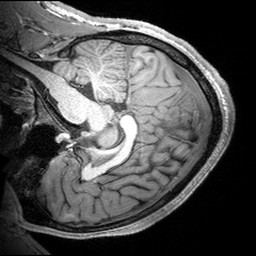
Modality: T1w
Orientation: sagittal
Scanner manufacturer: siemens
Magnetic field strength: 3 T
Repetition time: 2.53 s
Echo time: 0.00299 s